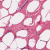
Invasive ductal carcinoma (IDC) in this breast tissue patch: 0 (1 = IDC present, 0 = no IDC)